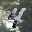
Label: 4